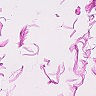
Metastatic tissue present: no